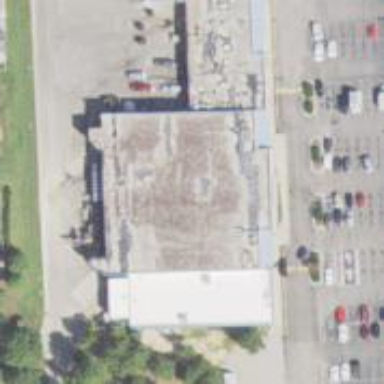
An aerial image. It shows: Retail building.